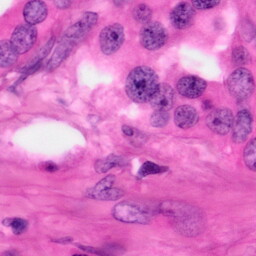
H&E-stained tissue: Pancreatic